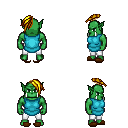
a pixel art fantasy rpg character, male body template, orc, green skin, teal tunic, white pants, blonde long mohawk hairstyle, brown slippers, four views (front, back, left, right), 2x2 character sprite sheet, small pixel art, hard edges, no anti-aliasing